Identify the transformations in the second image compared to the first.
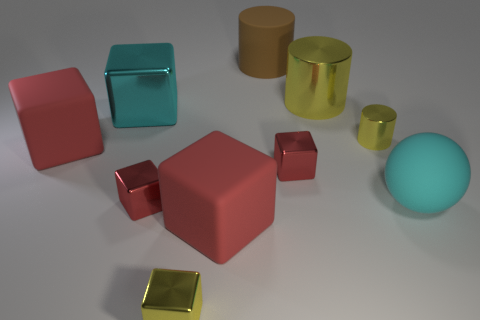
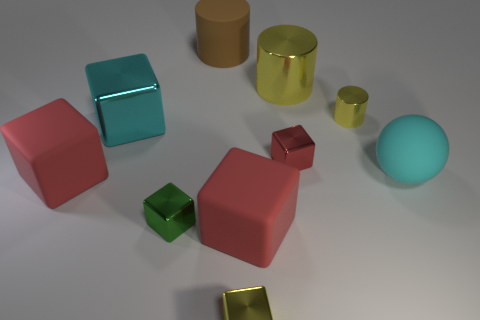
the tiny red shiny block that is to the left of the large brown cylinder changed to green
the tiny red metal cube that is in front of the cyan matte sphere turned green
the tiny red metallic block that is left of the brown cylinder became green